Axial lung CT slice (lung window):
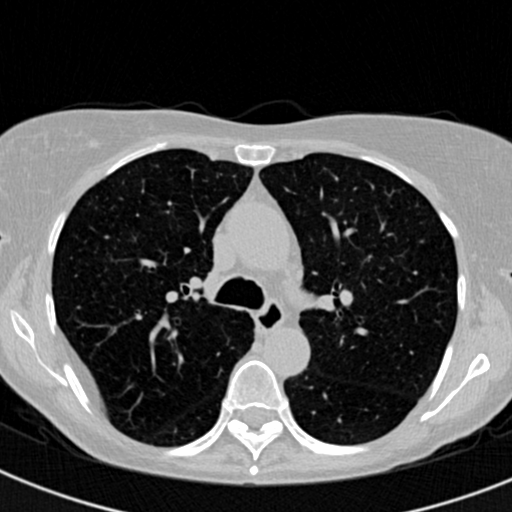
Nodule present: no